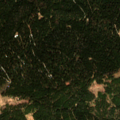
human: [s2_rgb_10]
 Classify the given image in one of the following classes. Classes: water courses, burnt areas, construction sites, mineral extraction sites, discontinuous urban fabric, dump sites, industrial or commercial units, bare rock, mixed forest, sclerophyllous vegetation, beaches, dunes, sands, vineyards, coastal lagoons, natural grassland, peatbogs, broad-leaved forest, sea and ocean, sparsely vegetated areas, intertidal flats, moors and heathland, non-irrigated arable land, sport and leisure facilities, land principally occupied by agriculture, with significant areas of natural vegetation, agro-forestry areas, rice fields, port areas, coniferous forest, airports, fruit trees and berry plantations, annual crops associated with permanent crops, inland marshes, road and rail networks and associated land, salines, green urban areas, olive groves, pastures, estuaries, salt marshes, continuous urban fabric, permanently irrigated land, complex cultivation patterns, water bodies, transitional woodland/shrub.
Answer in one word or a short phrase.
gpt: coniferous forest